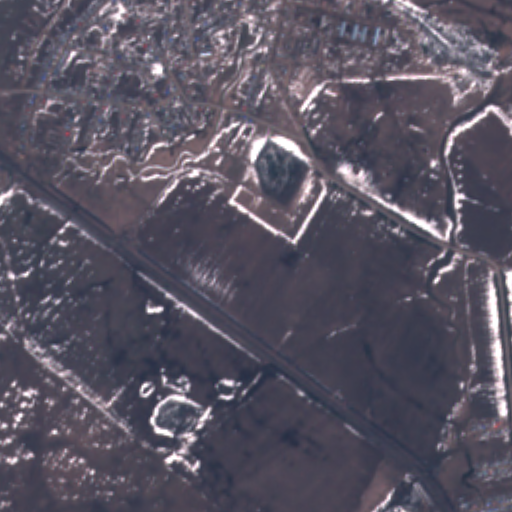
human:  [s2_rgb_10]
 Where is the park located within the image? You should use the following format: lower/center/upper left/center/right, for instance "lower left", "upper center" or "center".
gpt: The park is located in the upper center of the image.
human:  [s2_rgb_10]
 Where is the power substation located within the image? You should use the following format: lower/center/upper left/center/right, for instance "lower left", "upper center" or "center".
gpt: The power substation is located in the upper right of the image.
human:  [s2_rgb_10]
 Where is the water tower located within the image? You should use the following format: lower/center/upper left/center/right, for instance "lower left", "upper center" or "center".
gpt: The water tower is located in the upper center of the image.
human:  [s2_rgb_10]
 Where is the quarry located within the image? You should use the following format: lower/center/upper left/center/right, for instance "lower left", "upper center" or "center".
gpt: There is no quarry in the image.